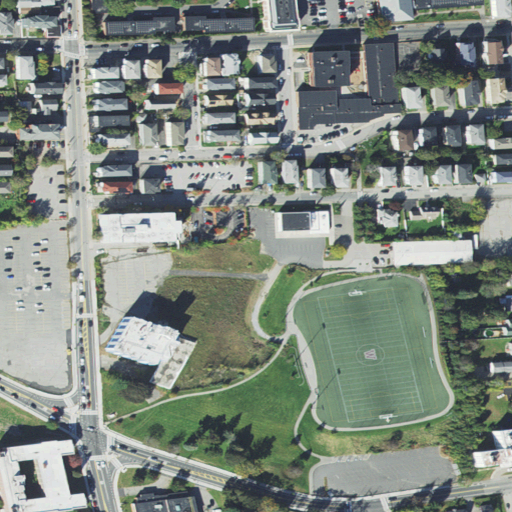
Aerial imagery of mountain in Massachusetts named Union Hill containing high intensity development, medium intensity development, and low intensity development